Question: There is a new file [project-name].otares created in Delphi XE2.
The <URL> says:
> File with unknown resources generated during upgrade of pre XE2
project. (Unknown resources are resources that are not included in the
build configuration, like version info, icon, manifest or styles.)
How I can read this binary file meaning. Which resources exactly haven't been migrated?
After opening the otares file with ResEdit tool I displayed the information I needed:

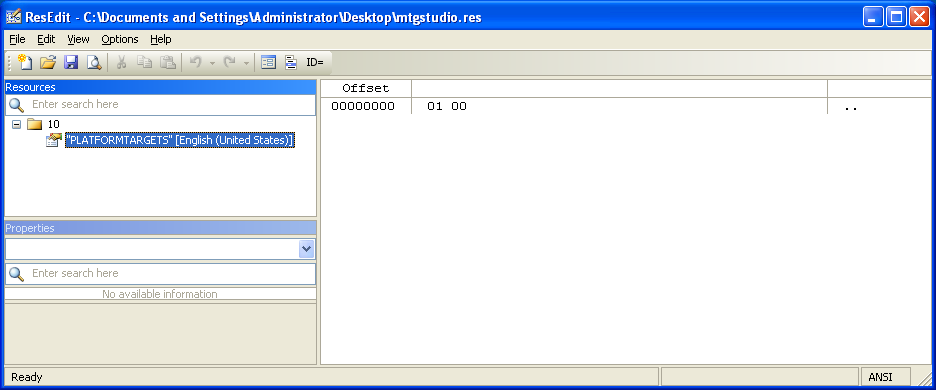
Answer: You can open the file in a resource editor, for example: <URL>, Visual Studio etc.